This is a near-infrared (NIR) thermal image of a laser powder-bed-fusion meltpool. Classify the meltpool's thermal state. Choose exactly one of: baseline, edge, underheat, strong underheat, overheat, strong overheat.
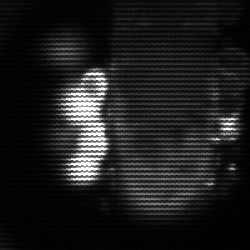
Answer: strong underheat